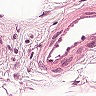
Metastatic tissue present: no